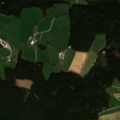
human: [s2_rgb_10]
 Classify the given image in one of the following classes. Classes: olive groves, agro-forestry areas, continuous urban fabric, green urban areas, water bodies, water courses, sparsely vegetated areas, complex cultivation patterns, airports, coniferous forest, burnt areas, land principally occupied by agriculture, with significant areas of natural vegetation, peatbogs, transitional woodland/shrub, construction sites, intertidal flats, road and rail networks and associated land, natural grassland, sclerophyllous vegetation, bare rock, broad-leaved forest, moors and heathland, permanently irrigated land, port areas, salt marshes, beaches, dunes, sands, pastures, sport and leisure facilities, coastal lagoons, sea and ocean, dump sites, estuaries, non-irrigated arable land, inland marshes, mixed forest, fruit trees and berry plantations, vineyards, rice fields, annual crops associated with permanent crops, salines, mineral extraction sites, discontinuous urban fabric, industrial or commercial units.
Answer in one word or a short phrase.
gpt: complex cultivation patterns, coniferous forest, mixed forest